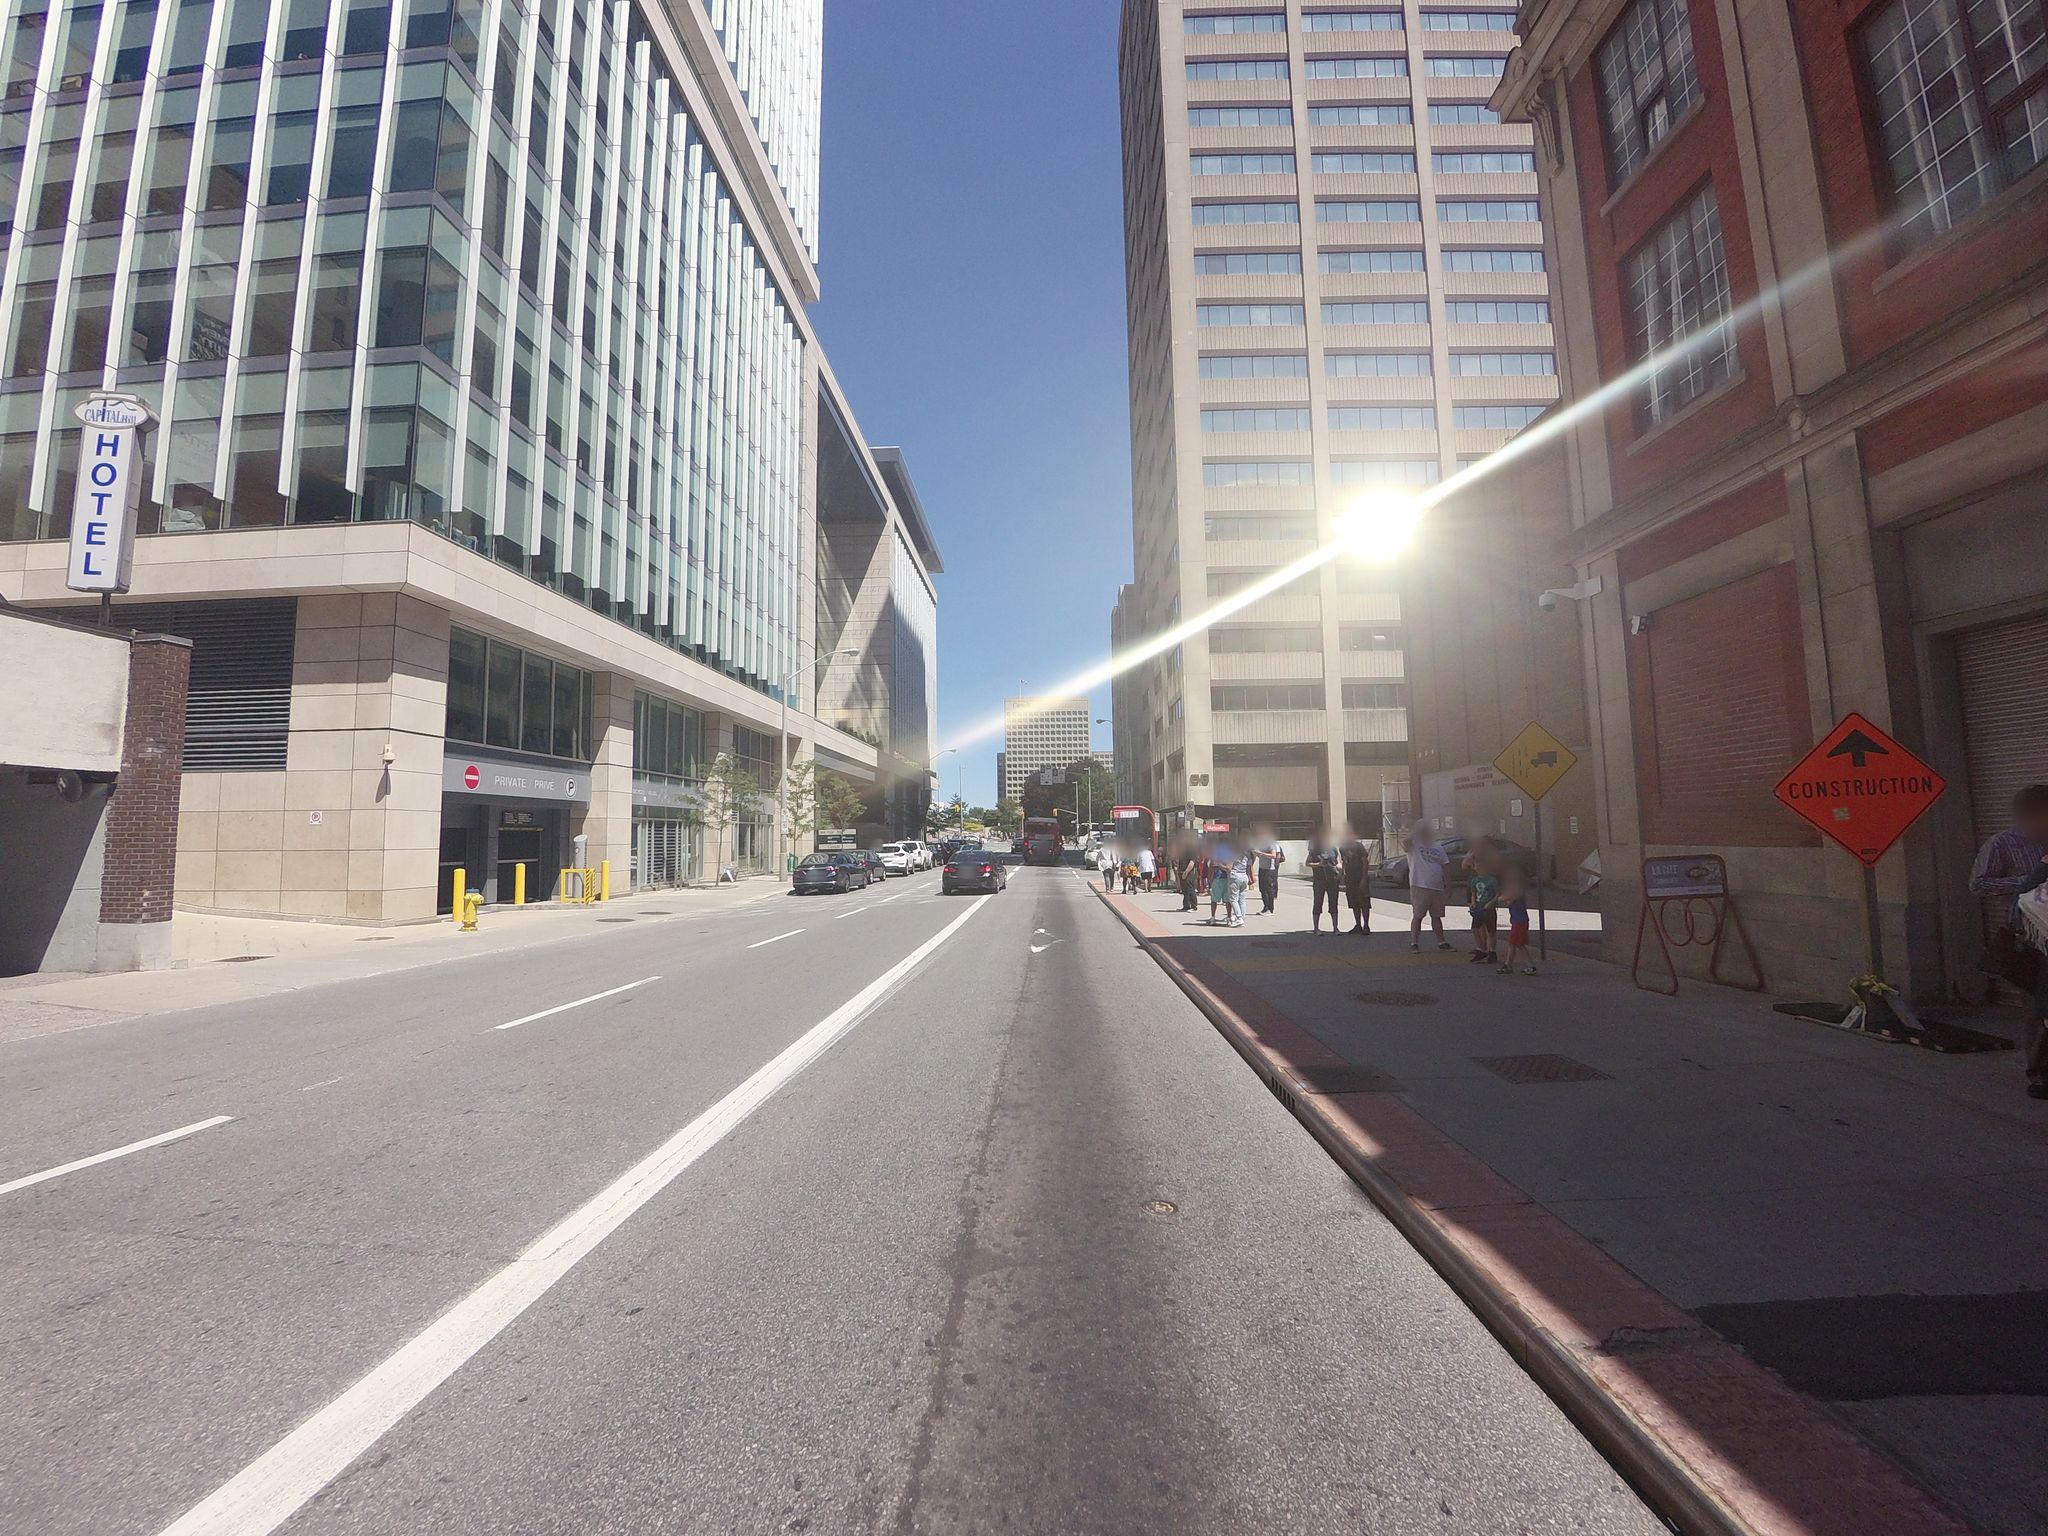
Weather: clear
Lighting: day
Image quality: good
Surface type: driving surface
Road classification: footway
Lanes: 4, 3
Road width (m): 1.5
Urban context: urban centre
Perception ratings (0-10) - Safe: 4.1, Lively: 6.1, Beautiful: 6.11, Boring: 6.31, Depressing: 2.64, Wealthy: 9.27